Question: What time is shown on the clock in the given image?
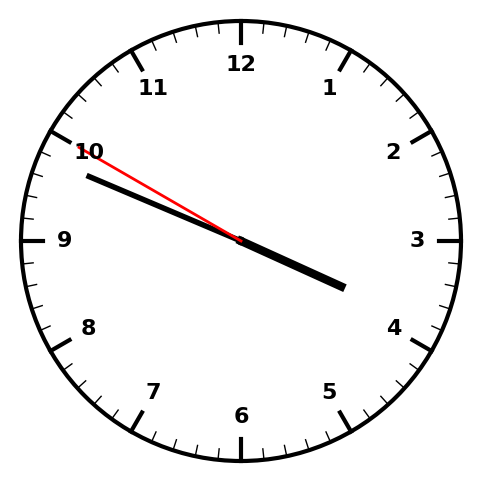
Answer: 03:48:50